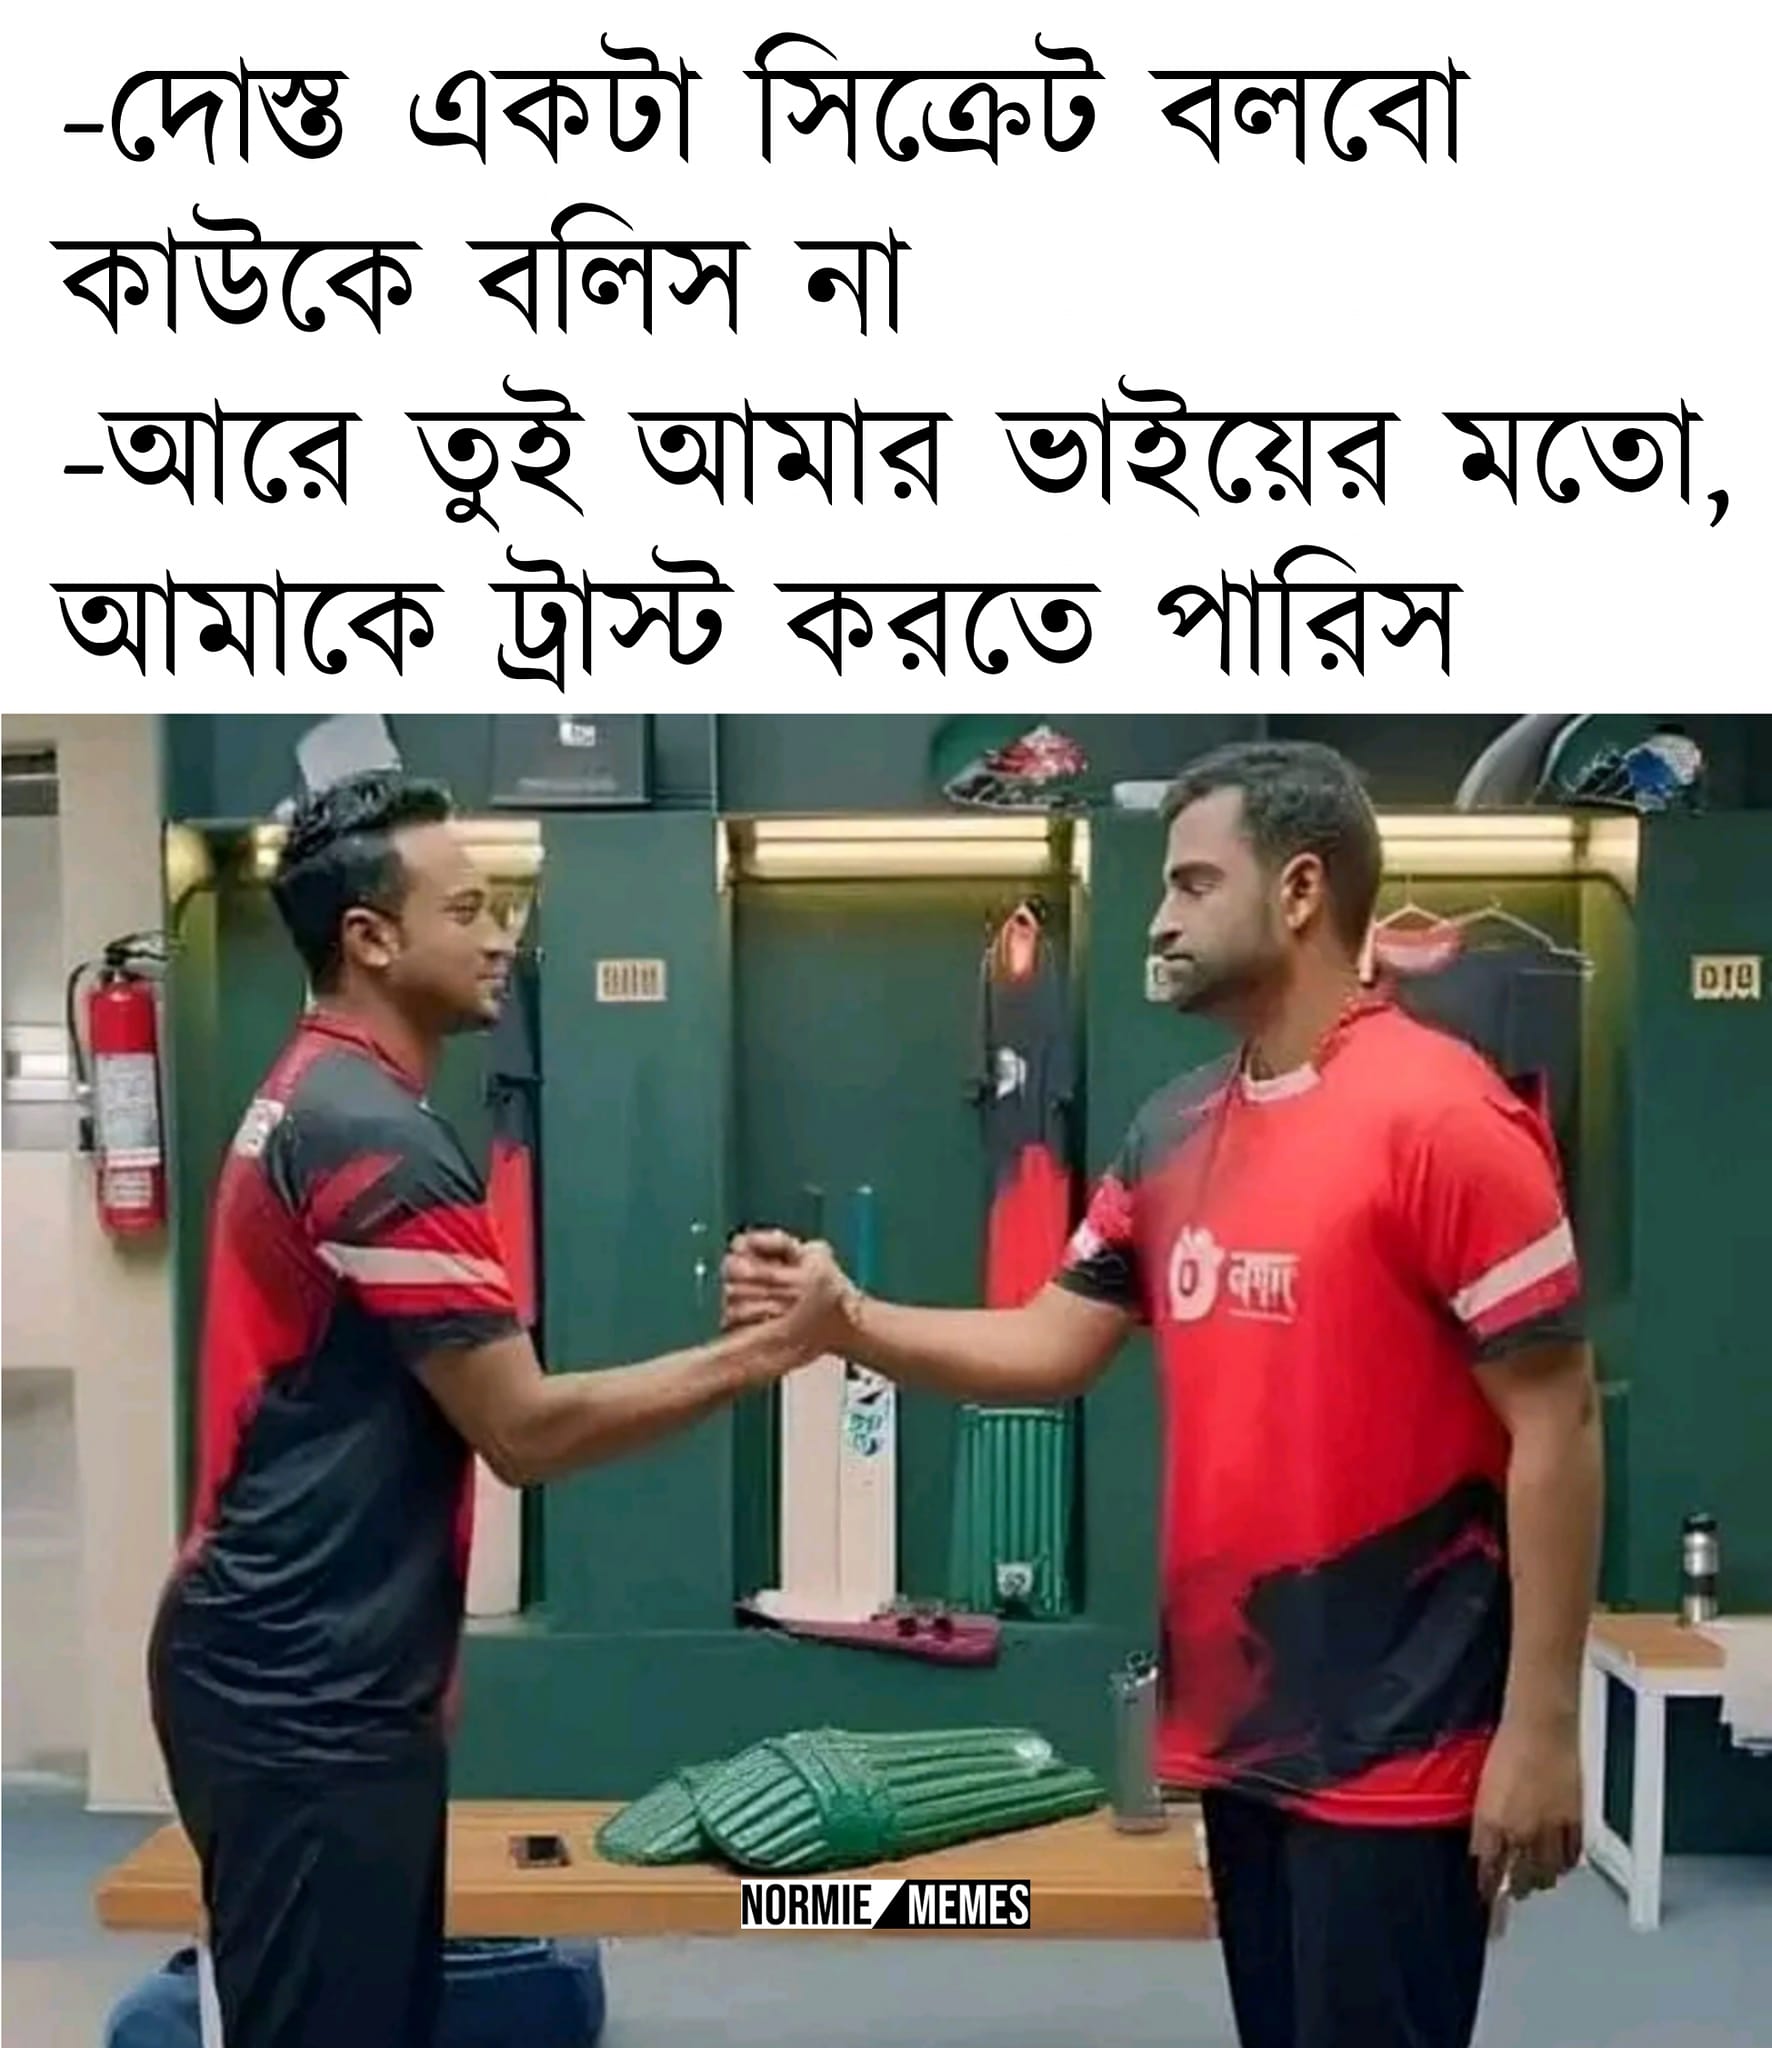
Text: দোস্ত একটা সিক্রেট বলবো কাউকে বলিস না আরে তুই আমার ভাইয়ের মতো আমাকে ট্রাস্ট করতে পারিস
Label: Non Hate